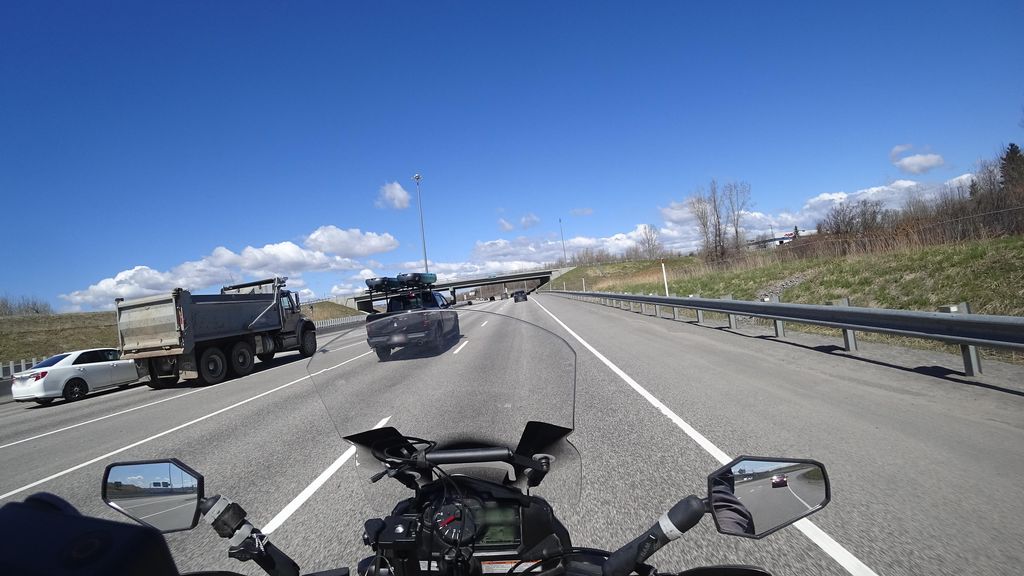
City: quebec_city